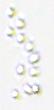
Label: Phaeocystis